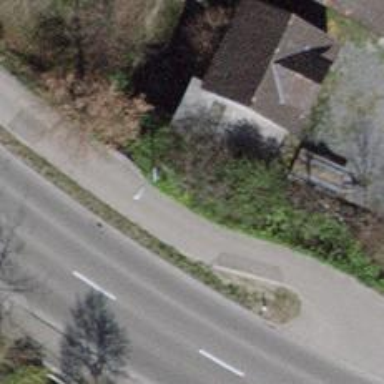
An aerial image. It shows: Cycleway.